Aerial crown-view tile of a tropical tree (Barro Colorado Island, Panama), acquired 20241216:
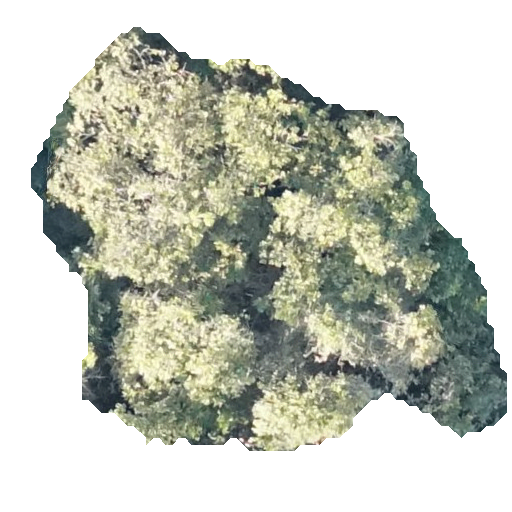
Species: Anacardium excelsum
GBIF accepted scientific name: Anacardium excelsum
Crown area: 199.325 m²